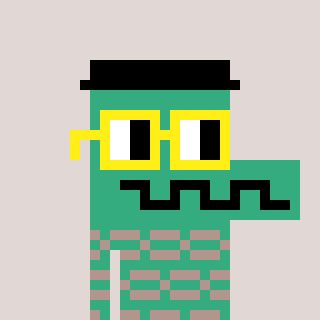
a pixel art character with square yellow glasses, a crocodile-shaped head and a teal-colored body on a warm background